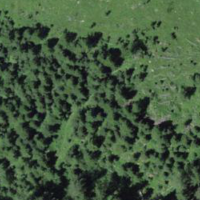
EUNIS habitat code: 43
Species observed at this site:
Lasiommata maera